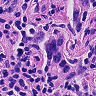
Metastatic tissue present: yes